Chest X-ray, PA view. Patient: 25 years old, sex F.
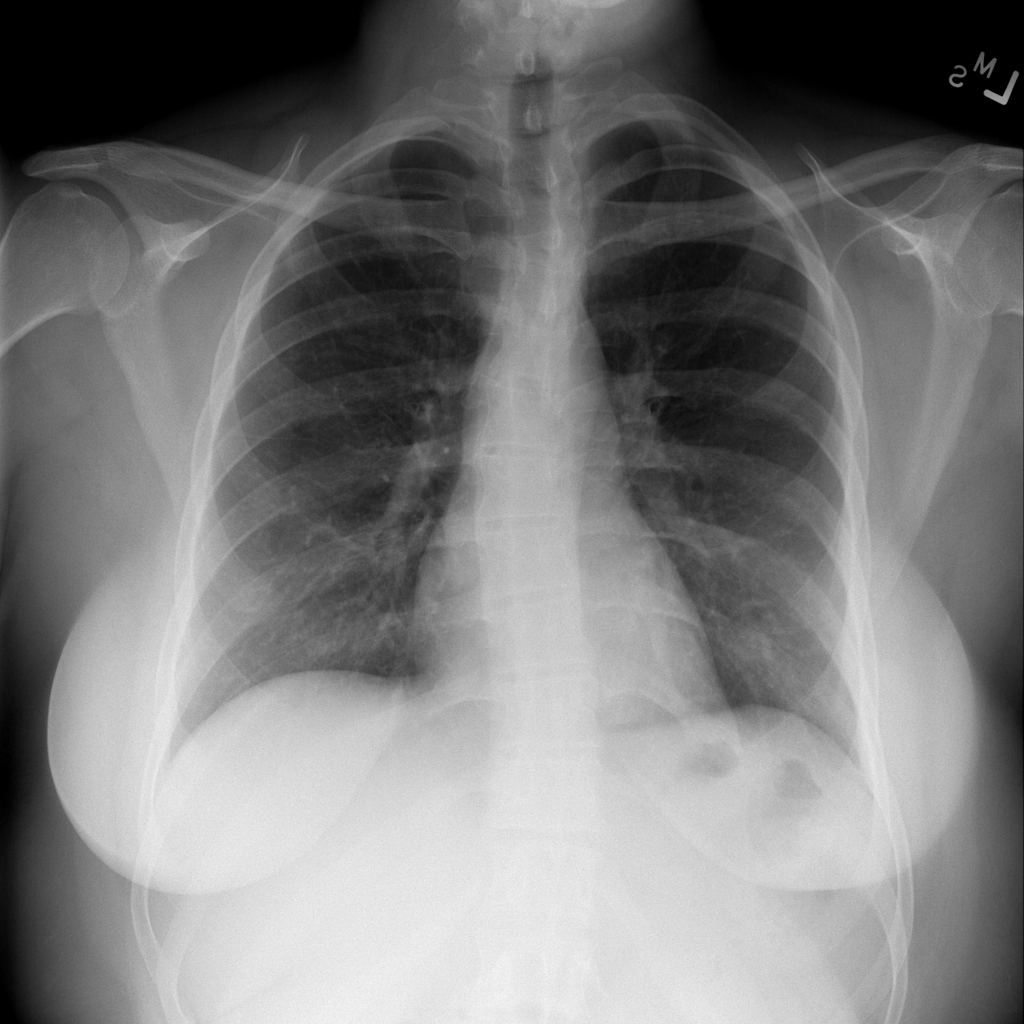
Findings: No Finding